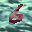
Label: 6